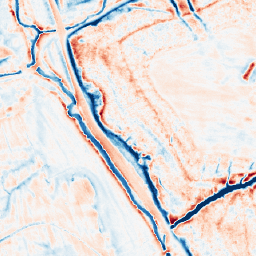
Category: edge_preserving
Decomposition family: anisotropic_diffusion
Decomposition parameters: iterations: 50
kappa: 100
gamma: 0.15
Upsampling method: area
Upsampling parameters: scale: 2
Upsampling scale: 2